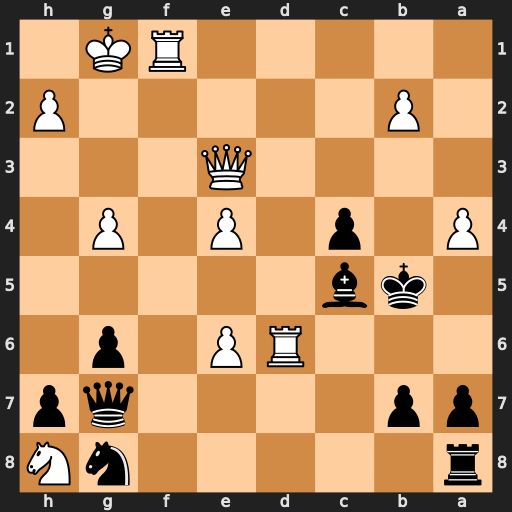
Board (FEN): r5nN/pp4qp/3RP1p1/1kb5/P1p1P1P1/4Q3/1P5P/5RK1
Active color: b
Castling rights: -
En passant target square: -
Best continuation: Kb4 Qxc5+ Kxc5